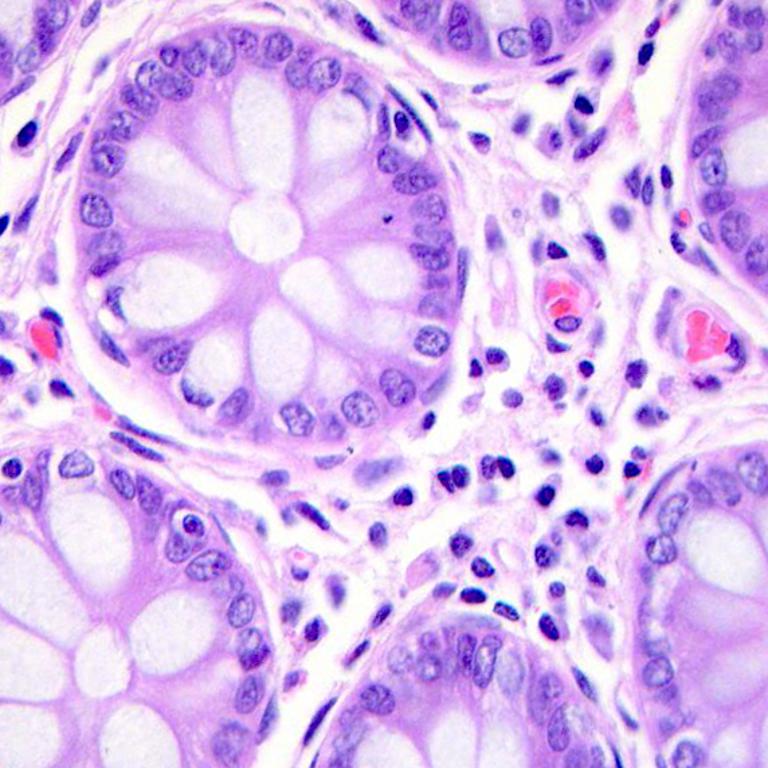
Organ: colon
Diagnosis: benign